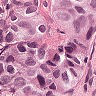
Metastatic tissue present: yes